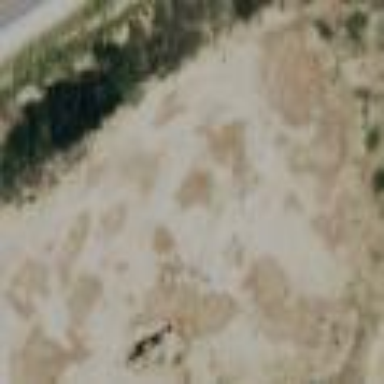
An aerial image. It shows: Wellsite with sandy terrain.